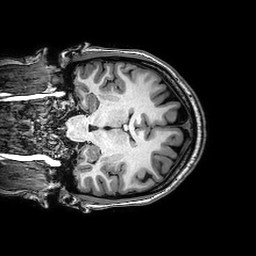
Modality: T1w
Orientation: coronal
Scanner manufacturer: philips
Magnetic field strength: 3 T
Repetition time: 0.008339 s
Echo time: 0.00385 s